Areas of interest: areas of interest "Temple"
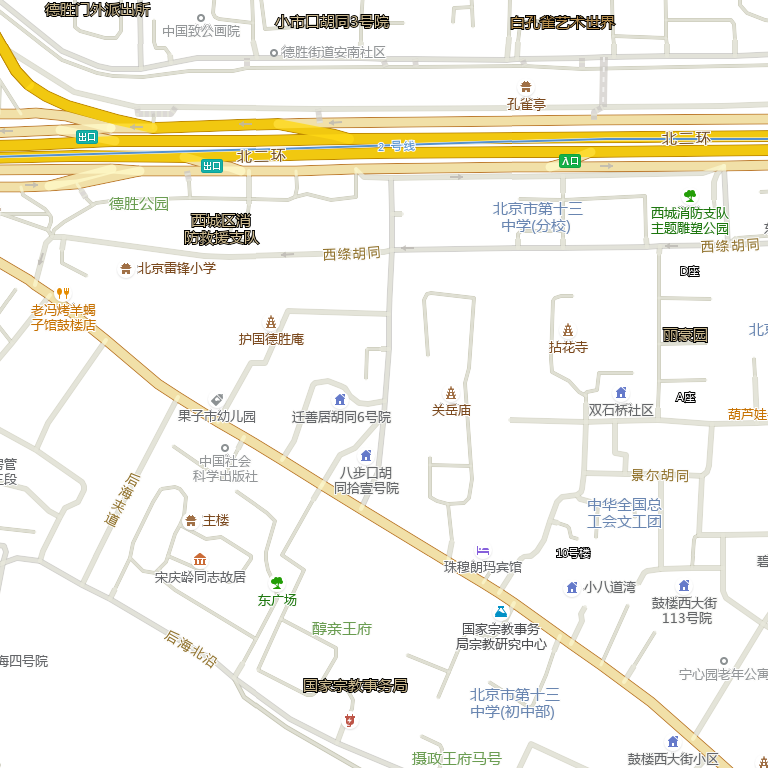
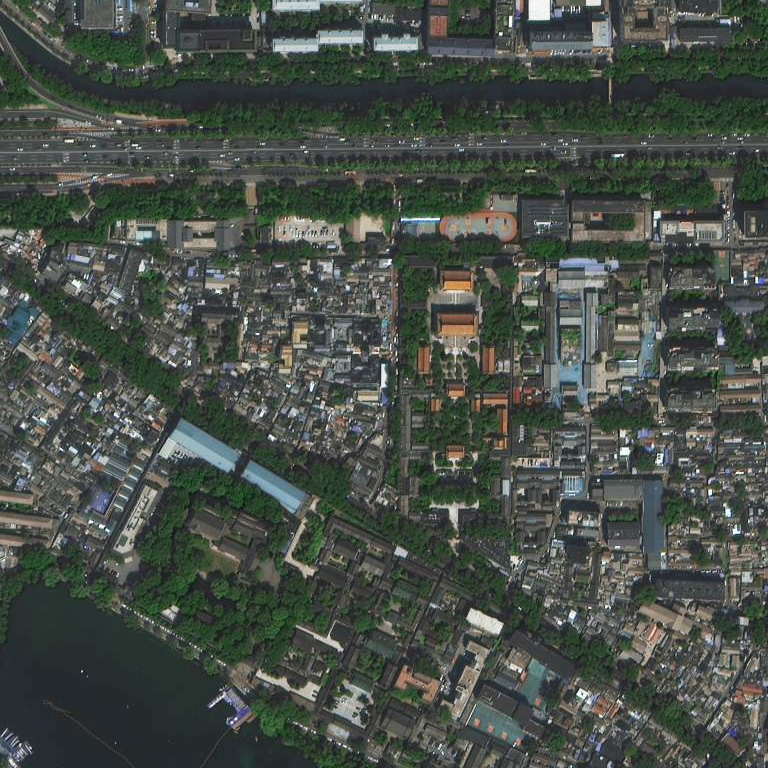